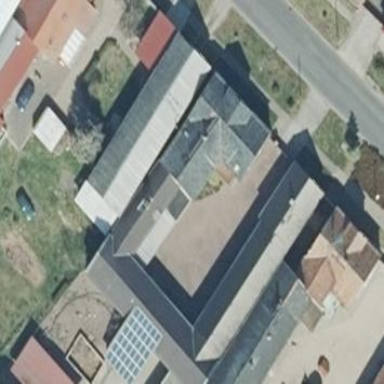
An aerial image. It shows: Detached building with gabled roof made of black roof tiles. The building itself is light yellow in color.